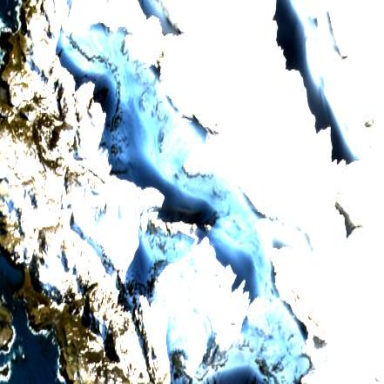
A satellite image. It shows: Stunning view of glacier.